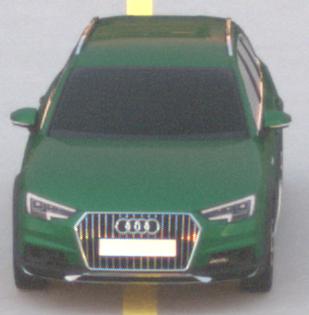
Make: Audi
Model: A4 Allroad 45 TFSI
Detailed model: A4 (B9) allroad
Model produced from: 2019/02
Model produced until: 2019/05
Doors: 5
Color: green
Road condition: dry road
Daytime: sunrise or sunset
Contrast: medium contrast